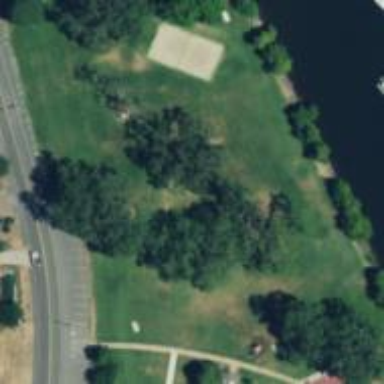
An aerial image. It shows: Lovely park for leisure and relaxation.